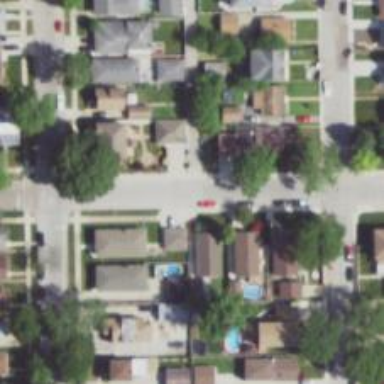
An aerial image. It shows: Alley classified as service road.